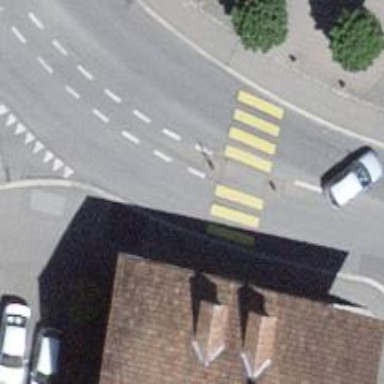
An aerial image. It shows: Secondary road with asphalt surface.